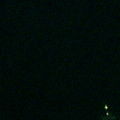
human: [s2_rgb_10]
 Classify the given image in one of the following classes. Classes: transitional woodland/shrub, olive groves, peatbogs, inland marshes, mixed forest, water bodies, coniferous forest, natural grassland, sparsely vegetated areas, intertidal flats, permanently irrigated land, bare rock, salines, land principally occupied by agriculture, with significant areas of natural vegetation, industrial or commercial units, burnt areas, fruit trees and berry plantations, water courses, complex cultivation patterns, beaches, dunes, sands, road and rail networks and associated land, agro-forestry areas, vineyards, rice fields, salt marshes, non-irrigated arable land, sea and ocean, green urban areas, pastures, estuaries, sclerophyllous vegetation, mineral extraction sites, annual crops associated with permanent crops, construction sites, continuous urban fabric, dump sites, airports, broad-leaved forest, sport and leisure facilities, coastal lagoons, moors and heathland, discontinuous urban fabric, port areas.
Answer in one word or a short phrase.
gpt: sea and ocean